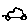
Label: car